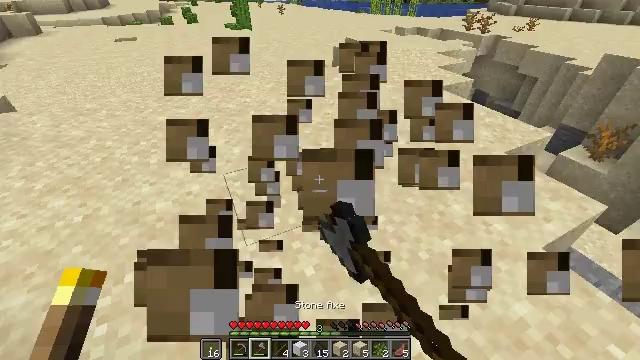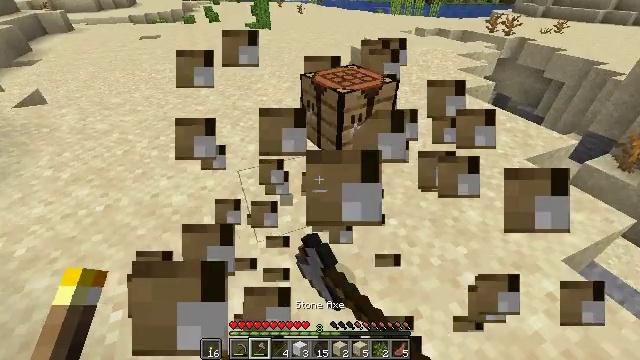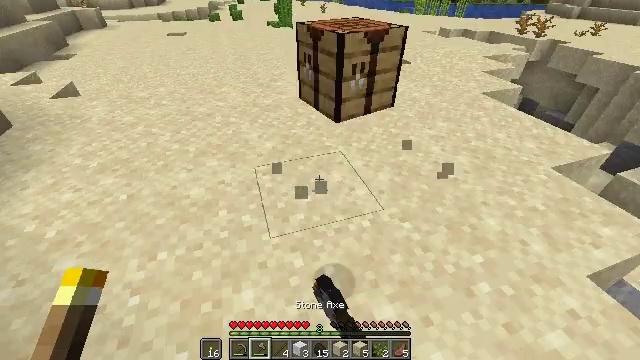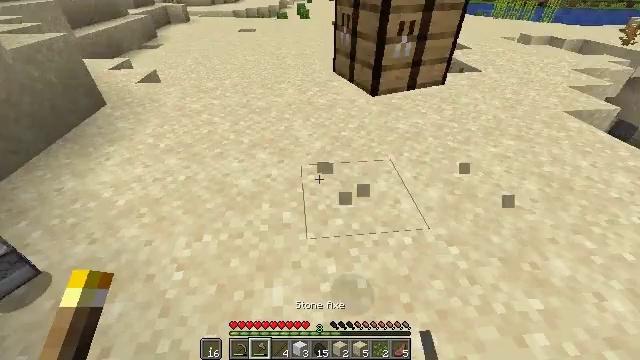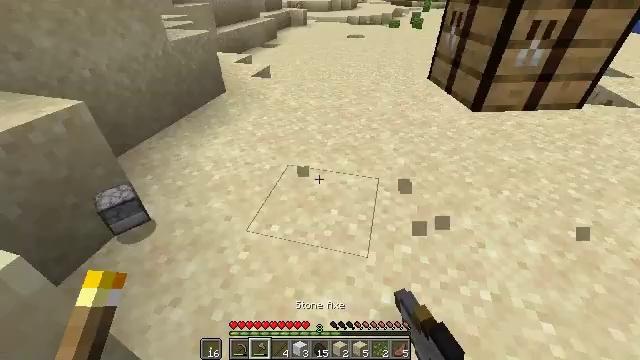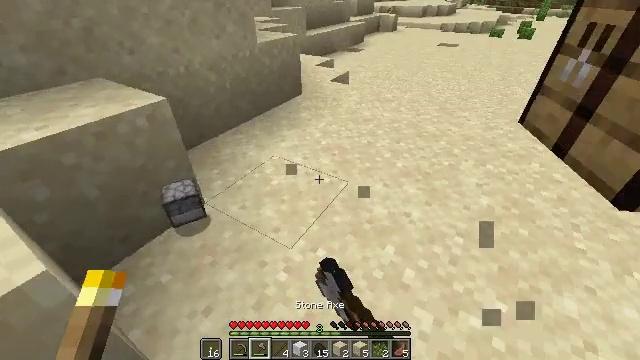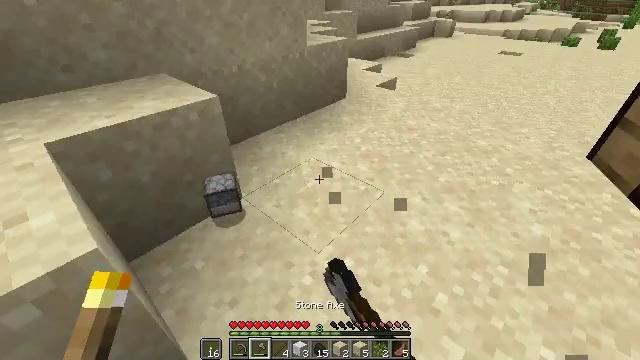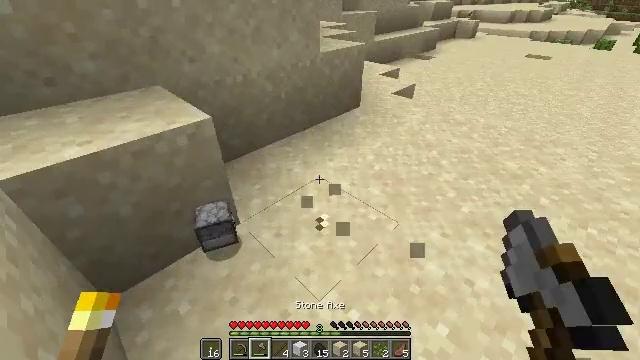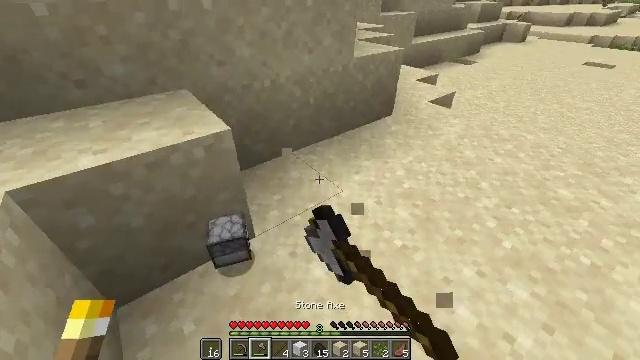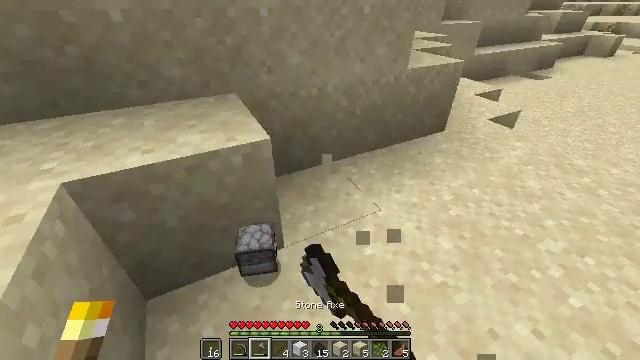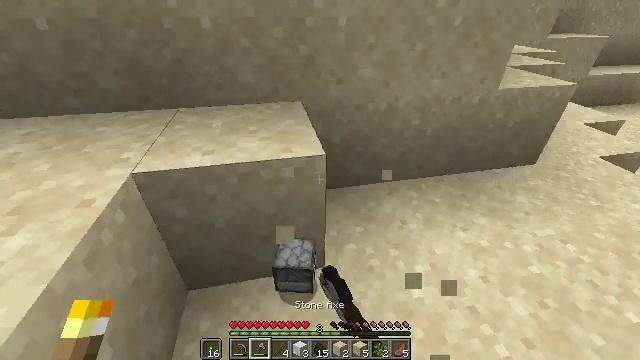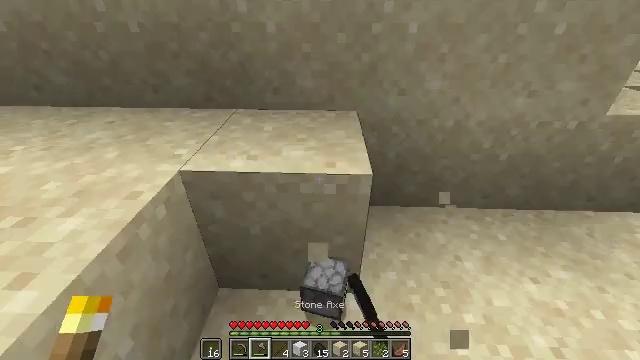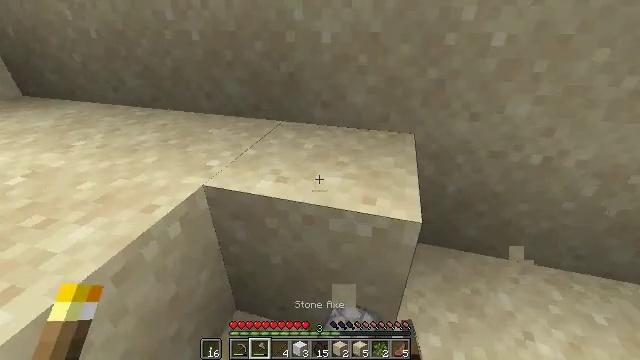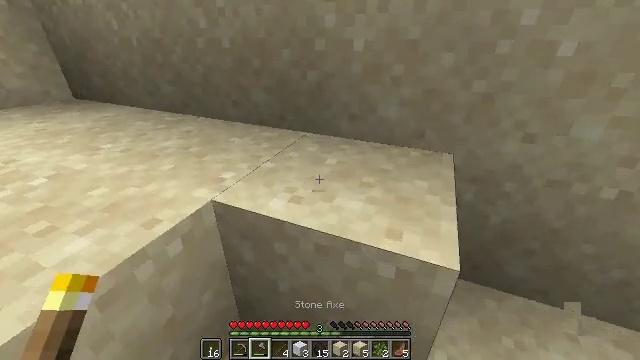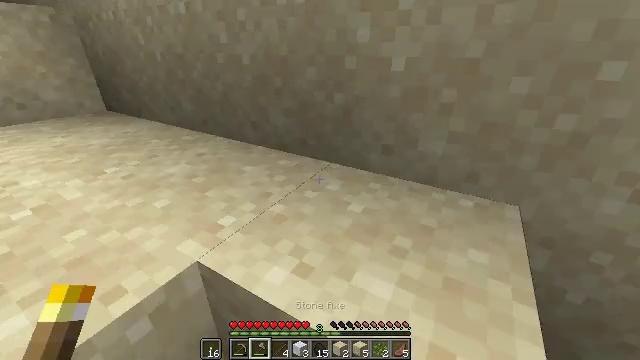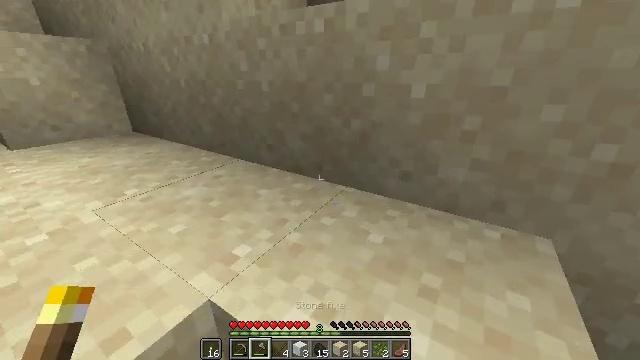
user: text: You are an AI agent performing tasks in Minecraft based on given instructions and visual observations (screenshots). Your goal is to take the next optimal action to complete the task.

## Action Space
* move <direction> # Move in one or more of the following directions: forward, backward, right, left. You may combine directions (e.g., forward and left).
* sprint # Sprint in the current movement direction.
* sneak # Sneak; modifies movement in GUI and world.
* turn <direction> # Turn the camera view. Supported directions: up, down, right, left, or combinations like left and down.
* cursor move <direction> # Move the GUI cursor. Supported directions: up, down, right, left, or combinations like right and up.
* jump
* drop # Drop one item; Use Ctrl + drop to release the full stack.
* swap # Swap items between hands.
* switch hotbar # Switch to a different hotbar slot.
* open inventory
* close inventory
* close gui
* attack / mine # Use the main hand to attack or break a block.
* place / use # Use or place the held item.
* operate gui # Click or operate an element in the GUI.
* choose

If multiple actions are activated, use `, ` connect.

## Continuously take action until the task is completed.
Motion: motion action
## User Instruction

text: Break the dead bush for sticks.
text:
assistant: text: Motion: turn left, attack / mine
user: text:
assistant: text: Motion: turn left, attack / mine
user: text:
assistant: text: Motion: move forward, turn left, attack / mine
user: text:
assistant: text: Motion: move forward, turn left and up, attack / mine
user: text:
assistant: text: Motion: move forward, turn left, attack / mine
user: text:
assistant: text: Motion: move forward, turn left, attack / mine
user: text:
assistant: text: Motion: move forward, turn left, attack / mine
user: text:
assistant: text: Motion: move forward, turn left, attack / mine
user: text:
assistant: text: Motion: move forward, turn left and up, attack / mine
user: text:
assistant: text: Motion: move forward, turn left and up, attack / mine
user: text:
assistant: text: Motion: move forward, turn left
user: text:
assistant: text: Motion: move forward, turn left and up
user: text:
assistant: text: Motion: move forward, turn left and up
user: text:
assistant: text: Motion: move forward, sprint, turn left and up
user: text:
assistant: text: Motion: move forward, sprint, turn left and up
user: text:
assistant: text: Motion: move forward, sprint, turn up, jump
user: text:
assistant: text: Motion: move forward, sprint, turn left and up, jump
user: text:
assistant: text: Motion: move forward, sprint, turn left and up, jump
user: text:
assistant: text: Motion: move forward and move left, sprint, turn left and up
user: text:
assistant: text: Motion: move forward and move left, sprint, turn left
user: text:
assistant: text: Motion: move forward and move left, turn left
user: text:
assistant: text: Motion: move forward and move left
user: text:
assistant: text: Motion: move forward and move left
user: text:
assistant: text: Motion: move forward and move left
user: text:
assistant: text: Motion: move forward and move left, turn down
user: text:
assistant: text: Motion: move forward and move left
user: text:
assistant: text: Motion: move forward and move left
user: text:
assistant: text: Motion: move forward and move left
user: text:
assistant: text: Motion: move forward, jump
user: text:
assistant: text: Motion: move forward, jump